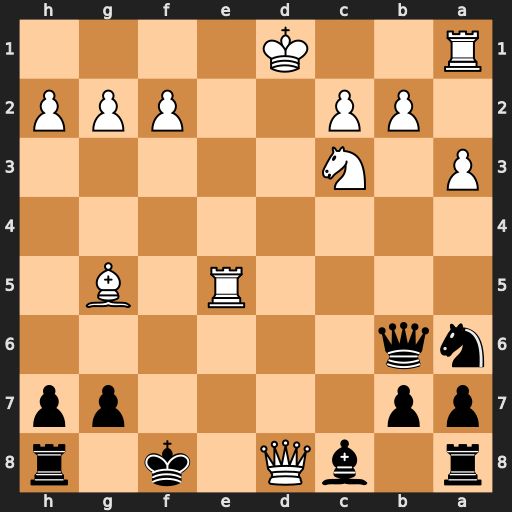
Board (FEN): r1bQ1k1r/pp4pp/nq6/4R1B1/8/P1N5/1PP2PPP/R2K4
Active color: b
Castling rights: -
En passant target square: -
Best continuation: Qxd8+ Bxd8 Bg4+ f3 Rxd8+